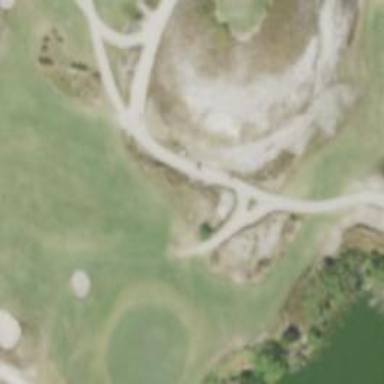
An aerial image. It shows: Path used for both walking and golf.